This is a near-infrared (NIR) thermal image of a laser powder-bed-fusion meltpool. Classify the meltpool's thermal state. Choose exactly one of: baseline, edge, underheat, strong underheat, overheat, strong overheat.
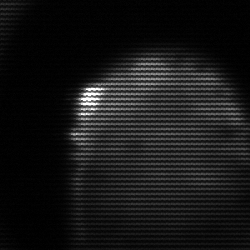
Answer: edge